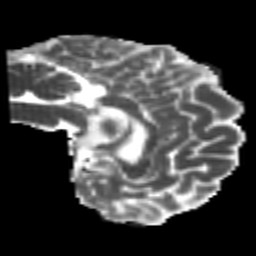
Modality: MD
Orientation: sagittal
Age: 26
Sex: male
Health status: healthy
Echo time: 0.074 s